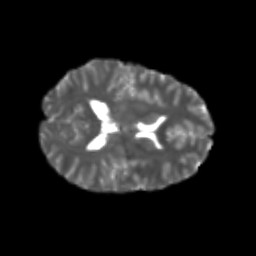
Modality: T2w
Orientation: axial
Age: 20
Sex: female
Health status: healthy
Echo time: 0.074 s